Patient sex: M
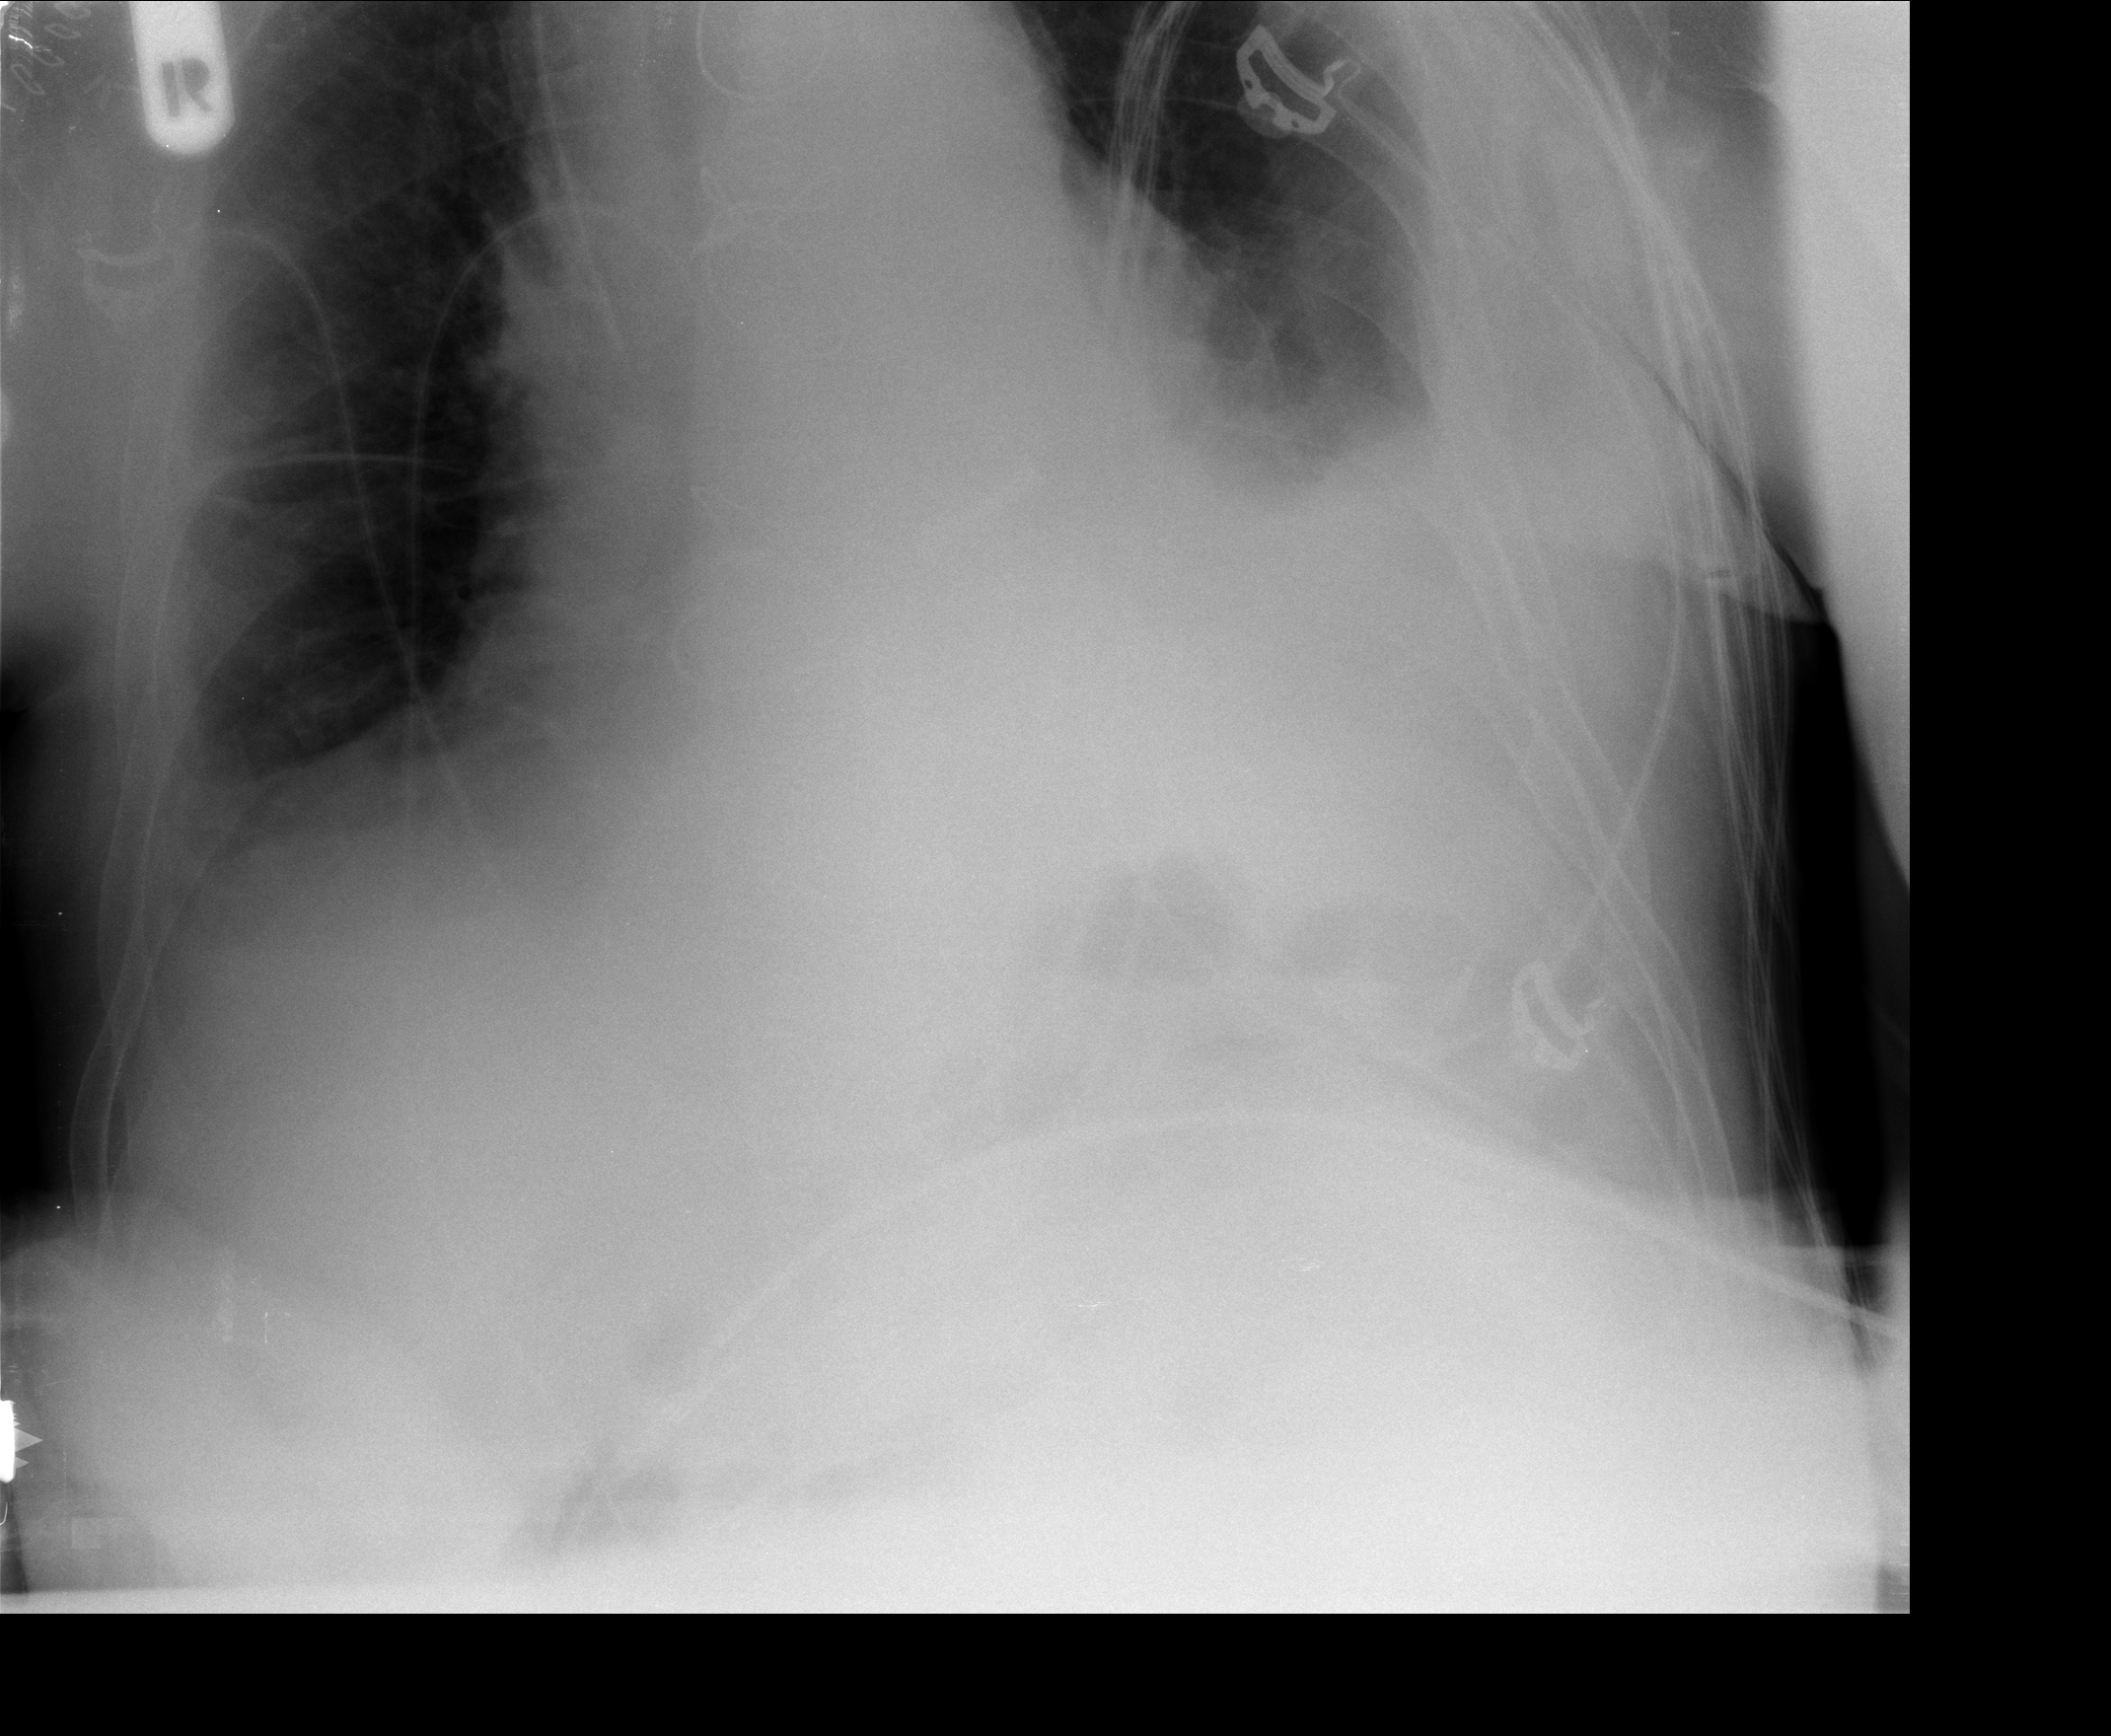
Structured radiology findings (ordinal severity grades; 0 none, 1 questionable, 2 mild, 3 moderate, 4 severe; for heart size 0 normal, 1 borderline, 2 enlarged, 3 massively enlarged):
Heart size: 2
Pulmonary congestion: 0
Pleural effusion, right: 2
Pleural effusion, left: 3
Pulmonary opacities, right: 0
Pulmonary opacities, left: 0
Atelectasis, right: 3
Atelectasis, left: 3